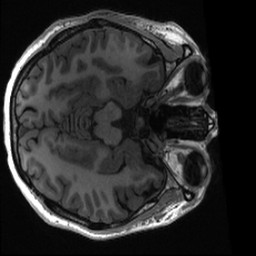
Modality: T1w
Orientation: axial
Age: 30
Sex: female